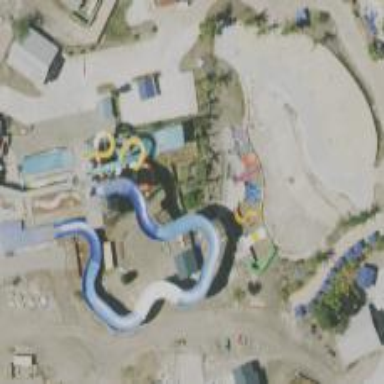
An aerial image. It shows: Water slide attraction.